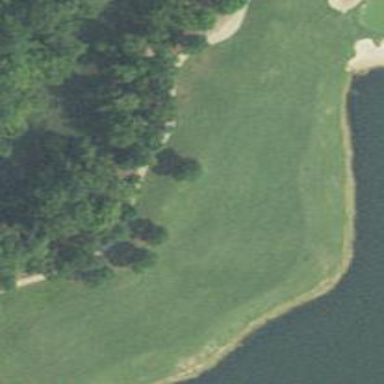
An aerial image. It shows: Golf fairway surrounded by grass.